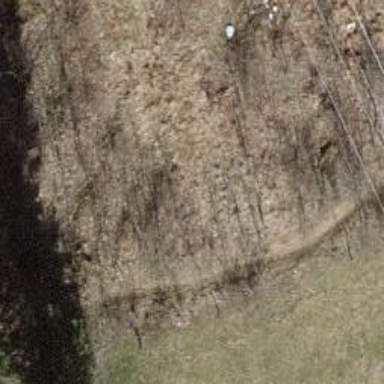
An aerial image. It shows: Grassy path.